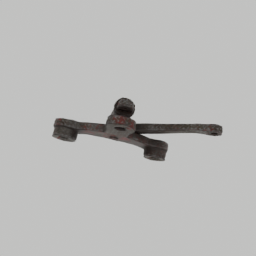
Label: mechanical